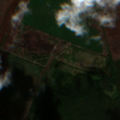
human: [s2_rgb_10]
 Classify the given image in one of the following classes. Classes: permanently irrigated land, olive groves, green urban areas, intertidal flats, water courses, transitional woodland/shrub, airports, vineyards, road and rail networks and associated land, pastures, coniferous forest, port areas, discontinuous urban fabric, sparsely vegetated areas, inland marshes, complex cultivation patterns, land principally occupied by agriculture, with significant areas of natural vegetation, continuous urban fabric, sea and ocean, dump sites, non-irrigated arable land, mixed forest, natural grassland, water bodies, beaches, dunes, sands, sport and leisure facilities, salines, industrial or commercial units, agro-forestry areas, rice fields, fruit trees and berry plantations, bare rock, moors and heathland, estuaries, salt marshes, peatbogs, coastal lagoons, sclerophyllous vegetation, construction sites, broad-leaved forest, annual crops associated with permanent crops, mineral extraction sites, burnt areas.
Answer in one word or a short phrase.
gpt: non-irrigated arable land, coniferous forest, transitional woodland/shrub